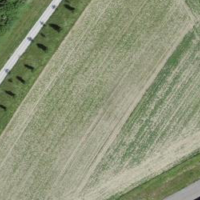
EUNIS habitat code: 52
Species observed at this site:
Salvia pratensis